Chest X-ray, AP view. Patient: 30 years old, sex M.
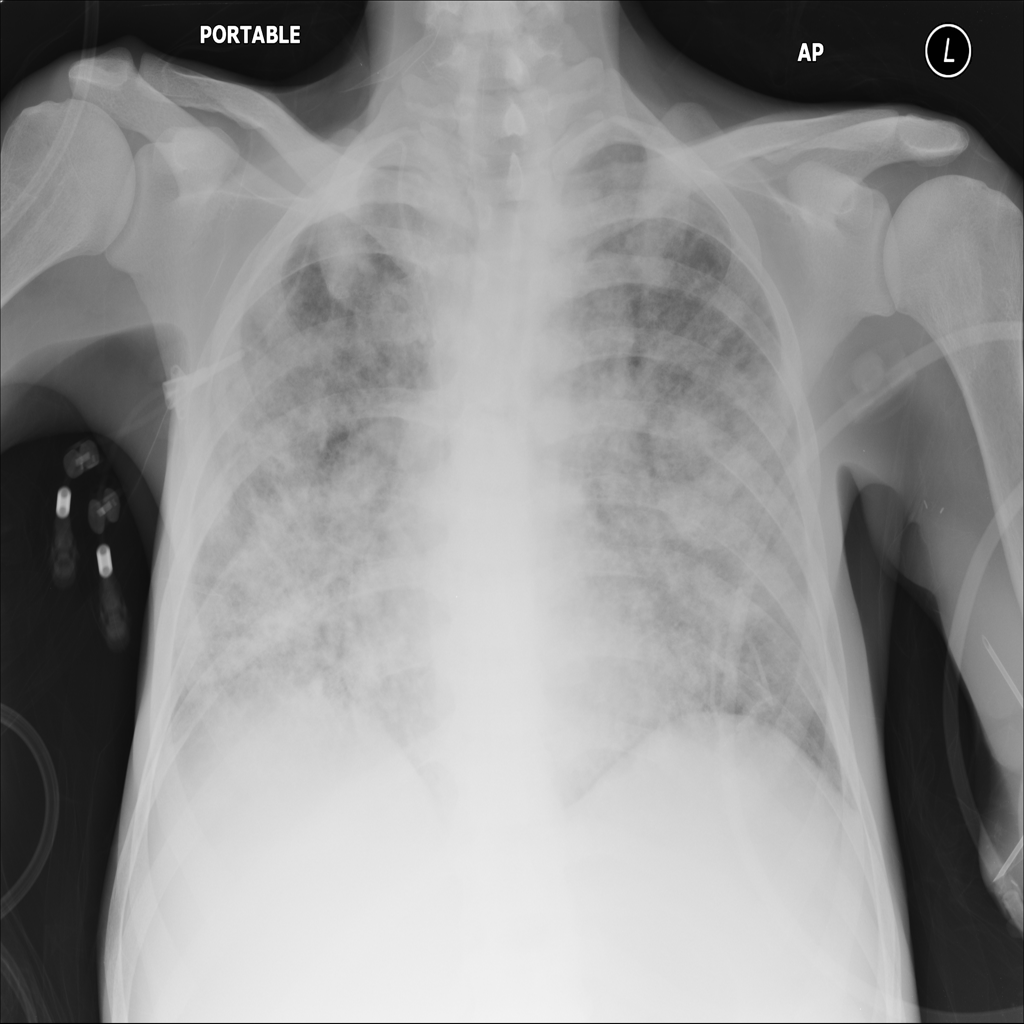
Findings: Mass